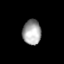
Tissue: lung
Cell type: Endothelial cells
Senescence score: 0.6798
Nuclear area (px): 451
Mean DAPI intensity: 163.874